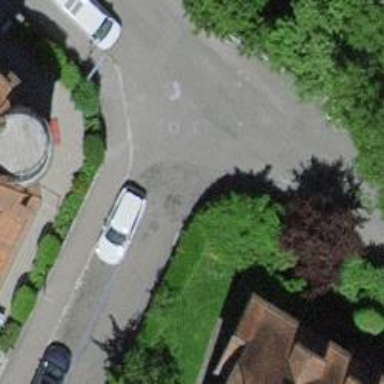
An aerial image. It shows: Residential road with asphalt surface and separate sidewalk.